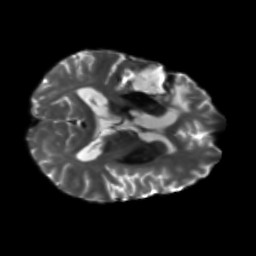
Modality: T2w
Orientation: axial
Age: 61
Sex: male
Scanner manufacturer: siemens
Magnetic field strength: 3 T
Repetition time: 5.25 s
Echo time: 0.08 s